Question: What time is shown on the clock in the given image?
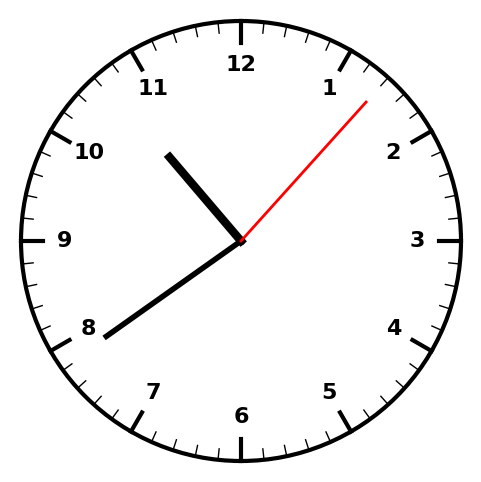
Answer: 10:39:07